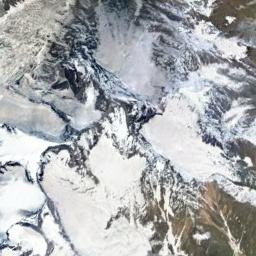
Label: snowberg